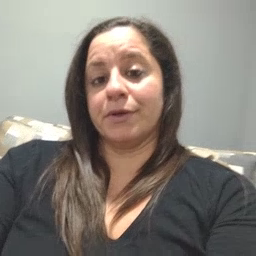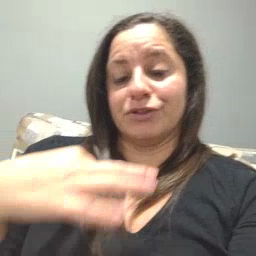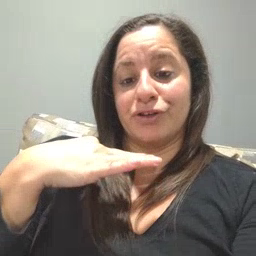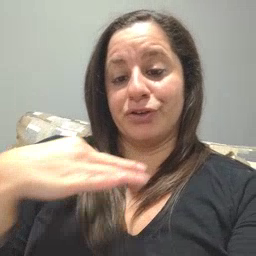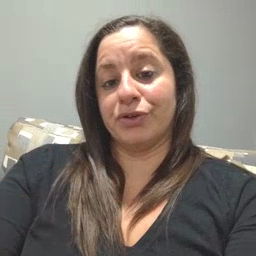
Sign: shirt